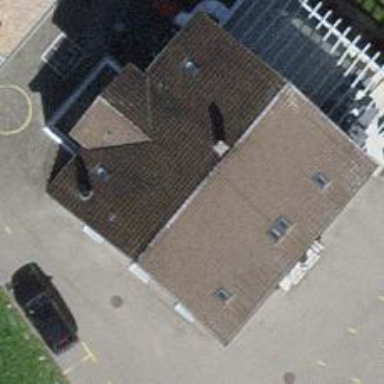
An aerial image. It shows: Restaurant.